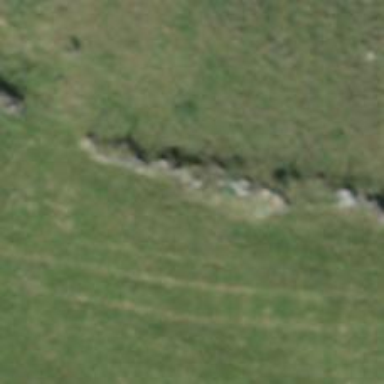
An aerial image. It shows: Wall barrier.